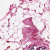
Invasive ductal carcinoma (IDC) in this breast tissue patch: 0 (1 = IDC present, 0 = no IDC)